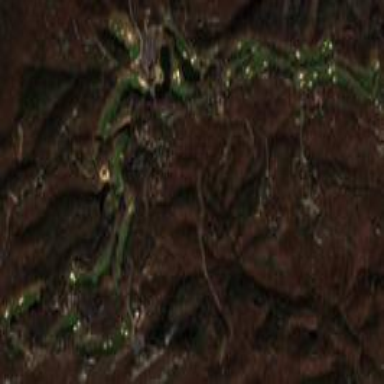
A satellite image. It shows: Golf course surrounded by greenery.